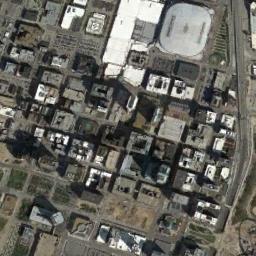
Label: commercial_area